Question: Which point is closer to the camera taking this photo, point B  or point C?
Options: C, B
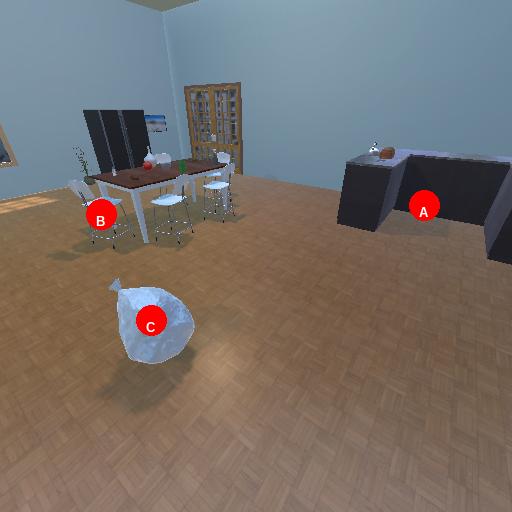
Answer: C